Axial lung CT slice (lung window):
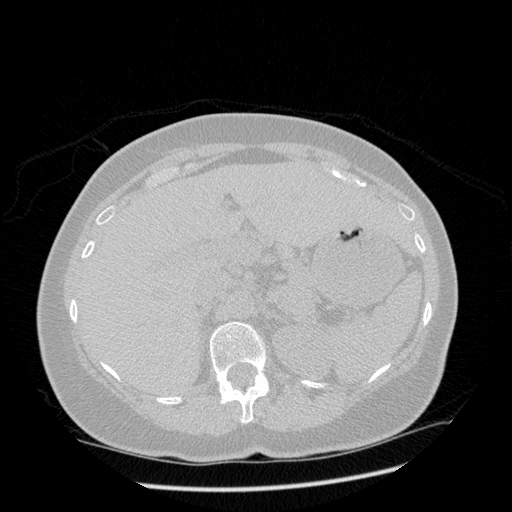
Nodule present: no